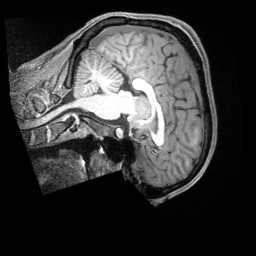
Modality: T1w
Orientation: sagittal
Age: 29
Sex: male
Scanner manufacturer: siemens
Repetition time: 2.3 s
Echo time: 0.00229 s